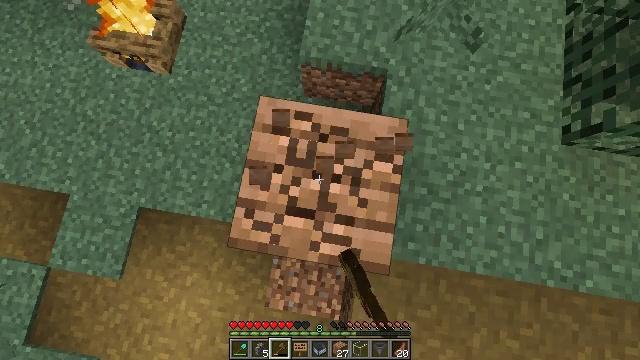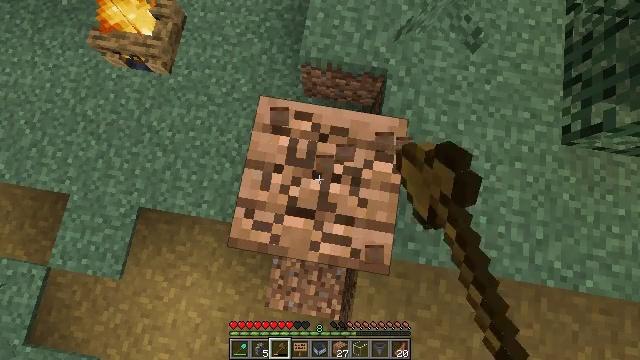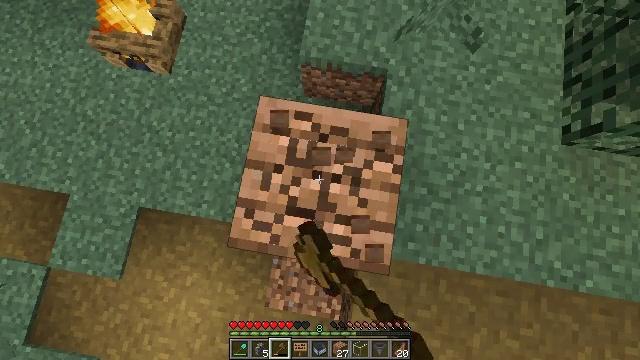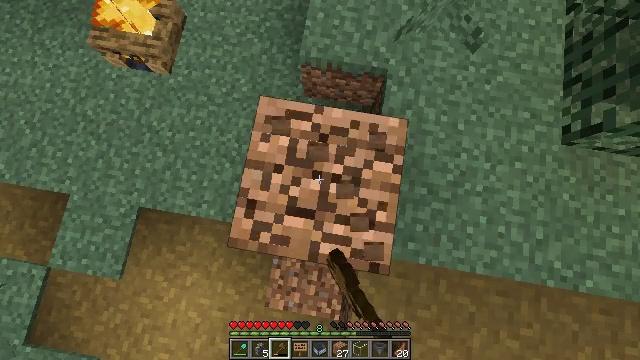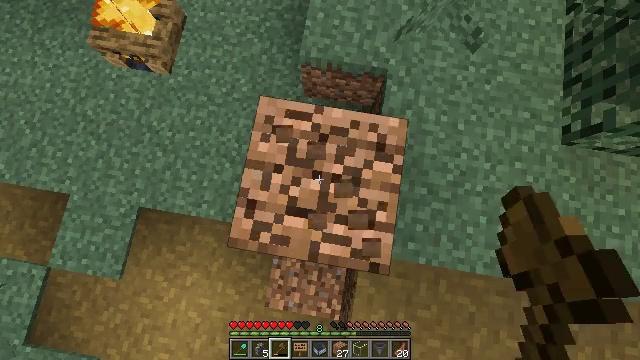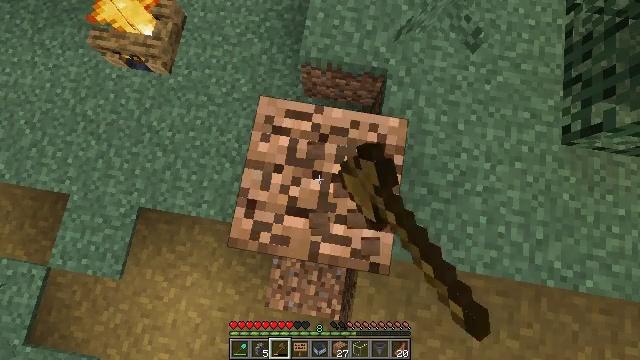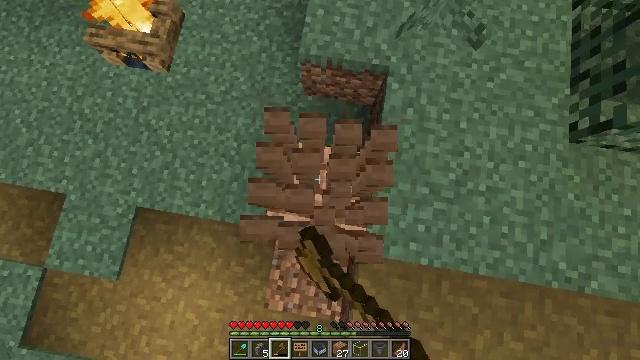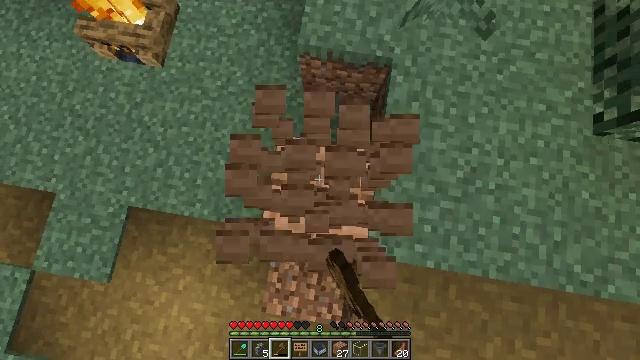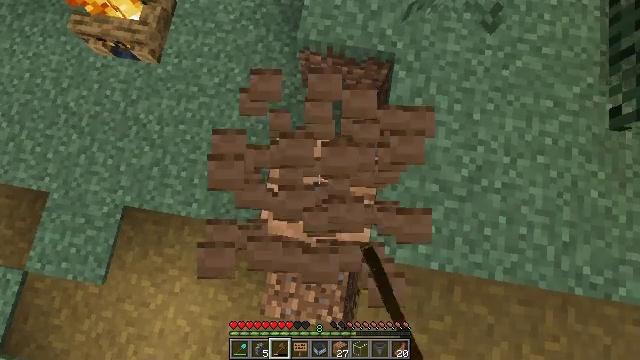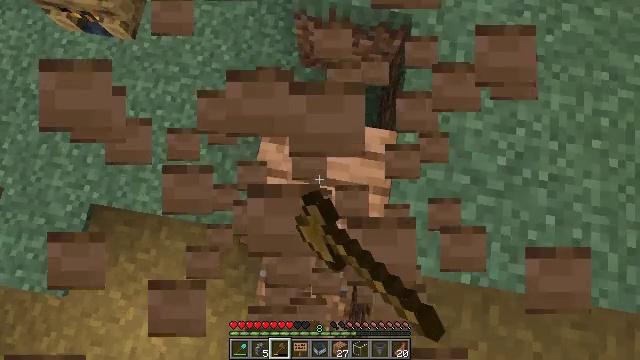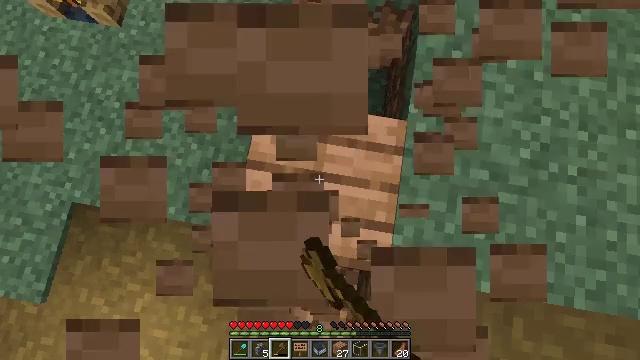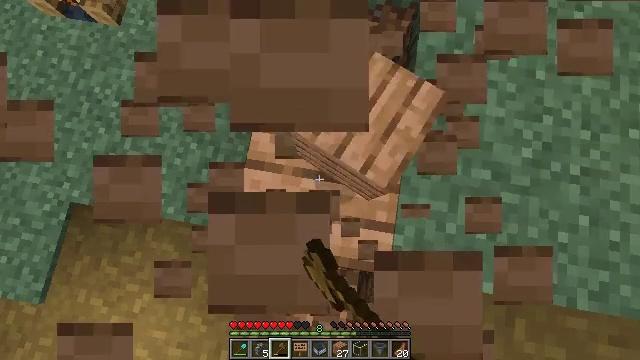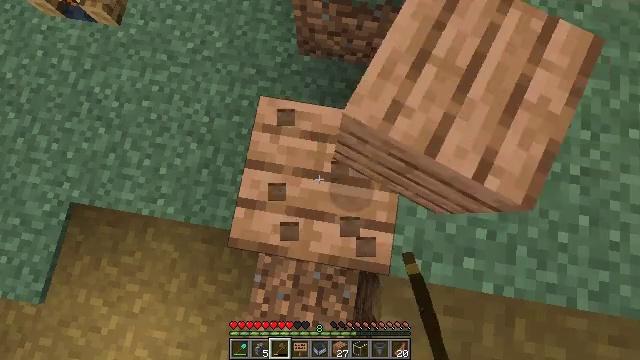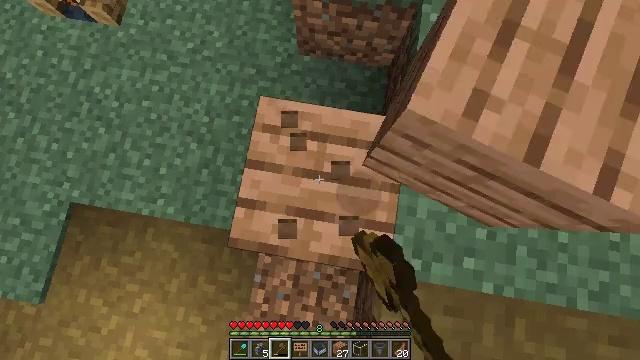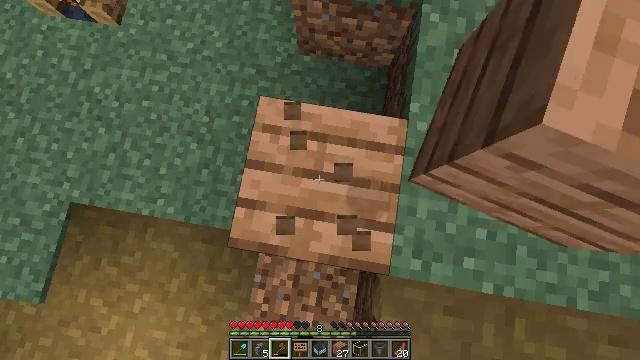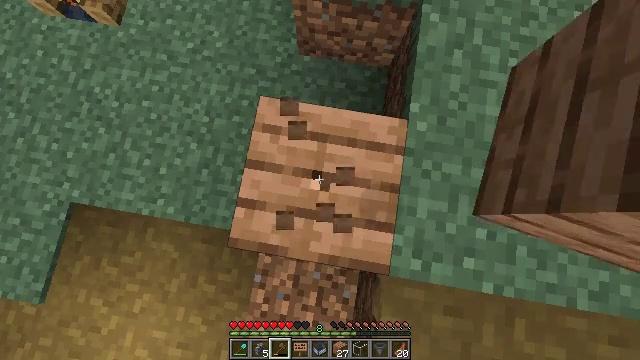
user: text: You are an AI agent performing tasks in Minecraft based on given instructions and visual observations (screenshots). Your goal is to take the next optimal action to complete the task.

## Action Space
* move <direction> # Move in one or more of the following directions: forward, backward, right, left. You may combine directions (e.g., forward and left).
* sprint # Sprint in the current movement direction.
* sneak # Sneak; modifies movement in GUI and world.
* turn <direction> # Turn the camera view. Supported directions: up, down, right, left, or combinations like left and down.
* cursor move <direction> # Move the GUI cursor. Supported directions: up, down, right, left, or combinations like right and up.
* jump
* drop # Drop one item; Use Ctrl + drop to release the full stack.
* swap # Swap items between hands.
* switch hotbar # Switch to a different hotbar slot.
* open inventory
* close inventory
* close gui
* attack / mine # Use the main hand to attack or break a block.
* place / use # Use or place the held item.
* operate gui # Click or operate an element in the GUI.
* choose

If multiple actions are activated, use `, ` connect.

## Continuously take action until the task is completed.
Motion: motion action
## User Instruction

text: Attack the jungle planks to collect them.
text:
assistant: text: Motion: attack / mine
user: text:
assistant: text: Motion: attack / mine
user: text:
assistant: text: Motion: attack / mine
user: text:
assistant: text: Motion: attack / mine
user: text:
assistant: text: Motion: attack / mine
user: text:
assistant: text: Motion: attack / mine
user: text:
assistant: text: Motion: attack / mine
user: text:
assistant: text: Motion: attack / mine
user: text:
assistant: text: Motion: attack / mine
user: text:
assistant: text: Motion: attack / mine
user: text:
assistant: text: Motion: attack / mine
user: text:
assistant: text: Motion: attack / mine
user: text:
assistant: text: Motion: attack / mine
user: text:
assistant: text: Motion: attack / mine
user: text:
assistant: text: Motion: attack / mine
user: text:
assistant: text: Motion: attack / mine
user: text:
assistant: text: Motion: attack / mine
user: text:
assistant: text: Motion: attack / mine
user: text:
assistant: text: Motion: attack / mine
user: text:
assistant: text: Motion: attack / mine
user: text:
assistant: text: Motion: attack / mine
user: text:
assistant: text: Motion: attack / mine
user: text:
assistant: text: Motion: attack / mine
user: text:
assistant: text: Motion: attack / mine
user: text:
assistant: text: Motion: attack / mine
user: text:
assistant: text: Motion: attack / mine
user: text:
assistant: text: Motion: attack / mine
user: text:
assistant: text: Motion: attack / mine
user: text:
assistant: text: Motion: attack / mine
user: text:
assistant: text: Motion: attack / mine